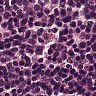
Metastatic tissue present: no